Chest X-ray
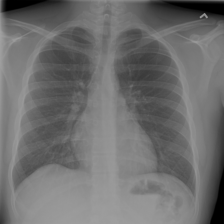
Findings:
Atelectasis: negative
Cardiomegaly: negative
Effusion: negative
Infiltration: negative
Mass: negative
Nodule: negative
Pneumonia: negative
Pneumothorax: negative
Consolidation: negative
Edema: negative
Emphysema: negative
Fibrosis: negative
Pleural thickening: negative
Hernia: negative